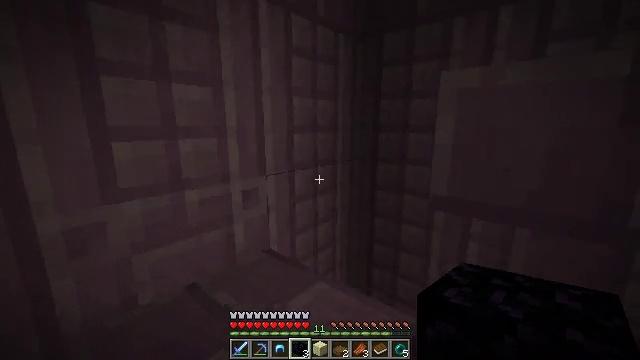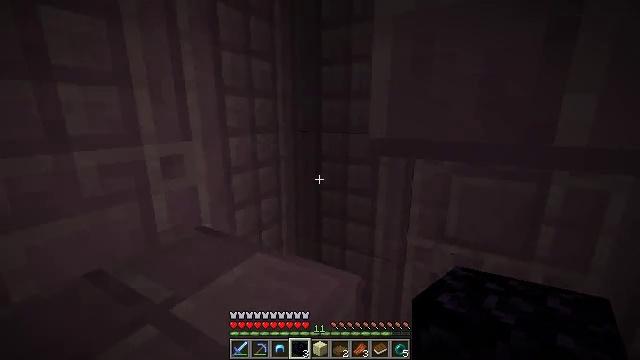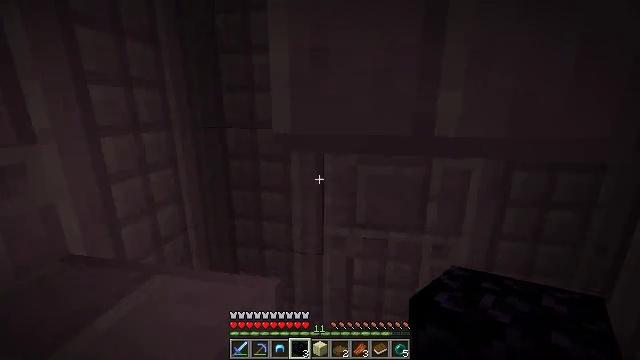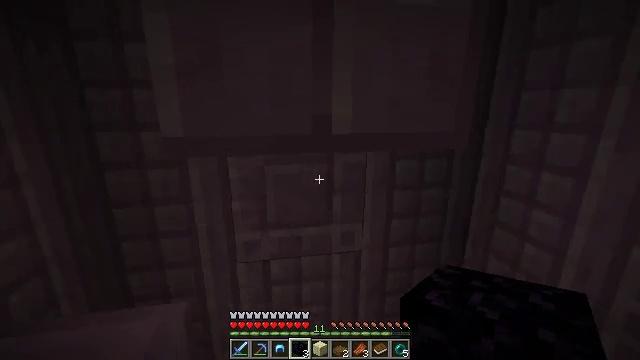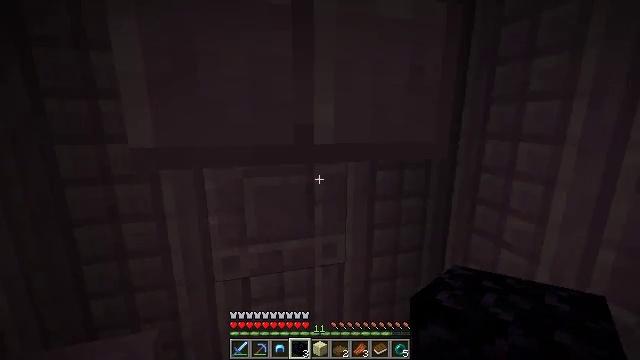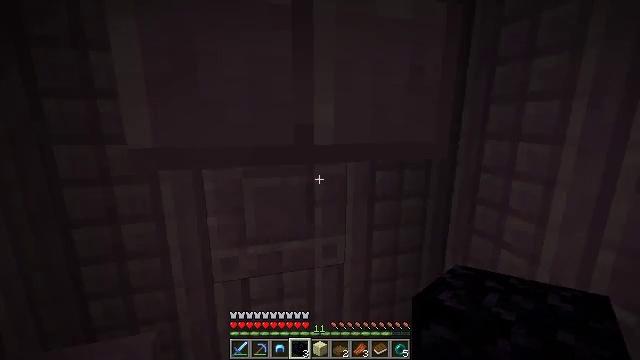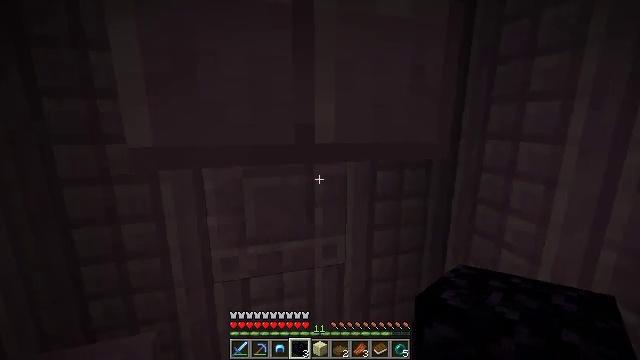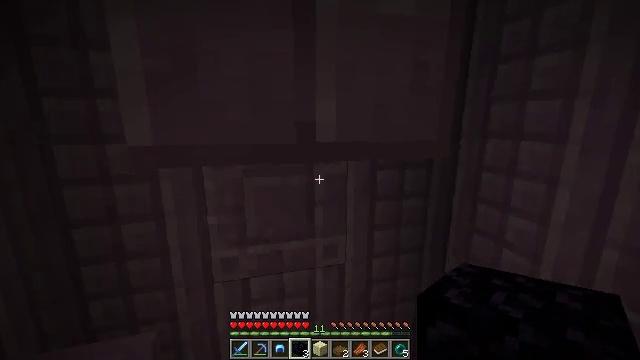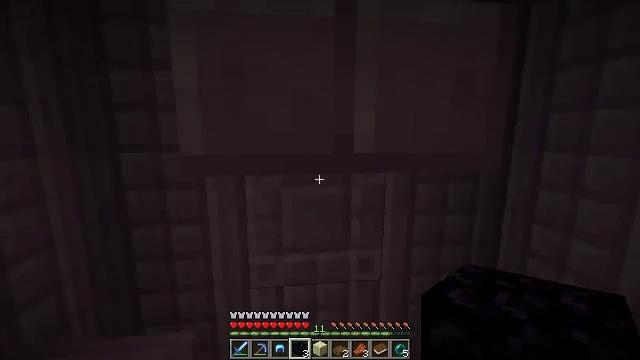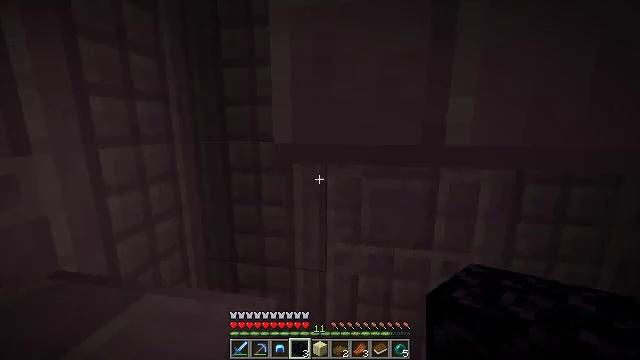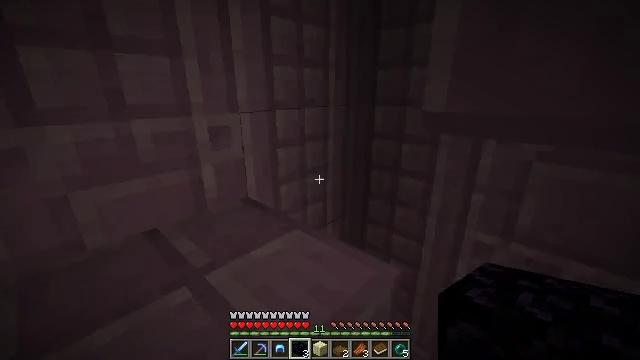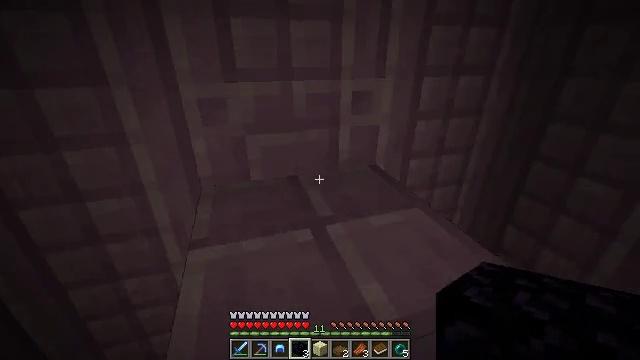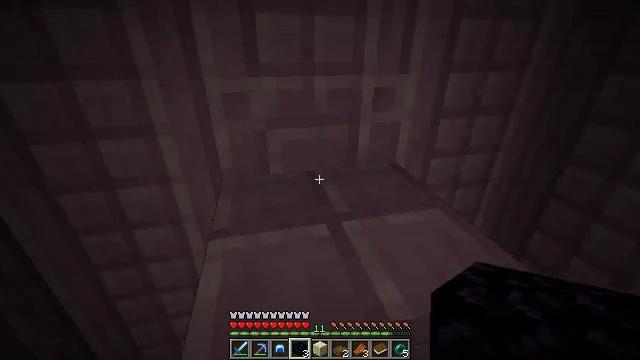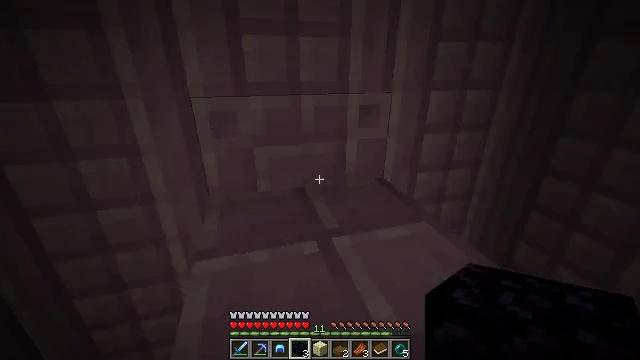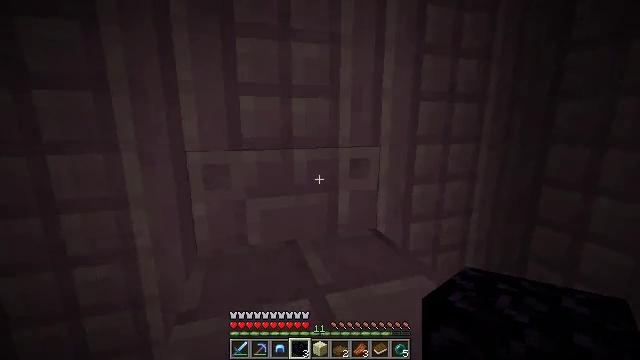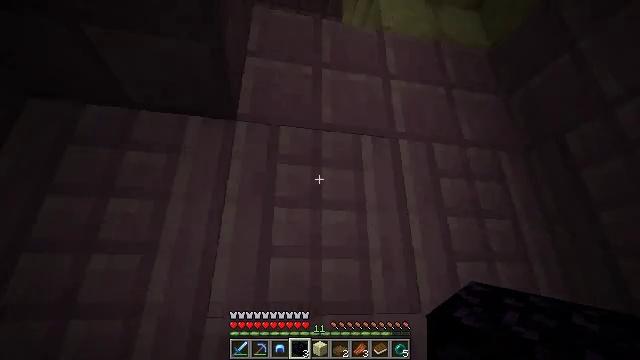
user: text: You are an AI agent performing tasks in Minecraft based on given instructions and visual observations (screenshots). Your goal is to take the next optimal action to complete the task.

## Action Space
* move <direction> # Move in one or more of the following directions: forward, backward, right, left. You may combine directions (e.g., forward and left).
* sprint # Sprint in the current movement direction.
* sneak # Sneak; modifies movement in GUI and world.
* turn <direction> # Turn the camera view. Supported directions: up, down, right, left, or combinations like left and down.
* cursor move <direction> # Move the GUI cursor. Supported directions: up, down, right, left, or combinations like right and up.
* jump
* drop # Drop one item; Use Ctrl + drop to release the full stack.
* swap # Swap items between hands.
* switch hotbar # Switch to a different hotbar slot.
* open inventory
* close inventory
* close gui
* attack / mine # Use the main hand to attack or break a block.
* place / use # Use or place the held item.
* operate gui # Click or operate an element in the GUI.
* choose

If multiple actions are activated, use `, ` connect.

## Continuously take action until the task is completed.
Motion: motion action
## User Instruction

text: Break the purpur slab from a structure.
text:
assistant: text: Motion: move forward and move left, turn right and down
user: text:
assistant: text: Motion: turn right and down
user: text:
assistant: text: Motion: turn right
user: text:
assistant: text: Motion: turn right and up
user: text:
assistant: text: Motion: no_op
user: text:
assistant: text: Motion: no_op
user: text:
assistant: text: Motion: no_op
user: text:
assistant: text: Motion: turn left and up
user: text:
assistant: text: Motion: turn left and down
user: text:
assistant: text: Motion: turn left and down
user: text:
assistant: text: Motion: turn left and down
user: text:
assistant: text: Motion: turn left
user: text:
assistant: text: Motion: turn right and up
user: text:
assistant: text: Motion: turn right and up
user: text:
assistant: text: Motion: turn left and up
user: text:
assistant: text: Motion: turn left and up
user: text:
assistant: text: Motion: turn left and up
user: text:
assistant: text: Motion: turn up
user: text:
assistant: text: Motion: no_op
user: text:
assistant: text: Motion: switch to hotbar 2
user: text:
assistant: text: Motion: turn left and down, switch to hotbar 2
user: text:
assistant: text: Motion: turn left and down, switch to hotbar 2
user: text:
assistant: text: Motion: turn left and down
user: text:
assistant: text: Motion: turn left and down
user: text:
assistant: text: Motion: no_op
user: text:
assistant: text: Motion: move left
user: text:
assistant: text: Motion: move left, turn right and down
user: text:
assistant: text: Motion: turn right and down
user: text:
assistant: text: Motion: turn right
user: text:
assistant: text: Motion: turn right